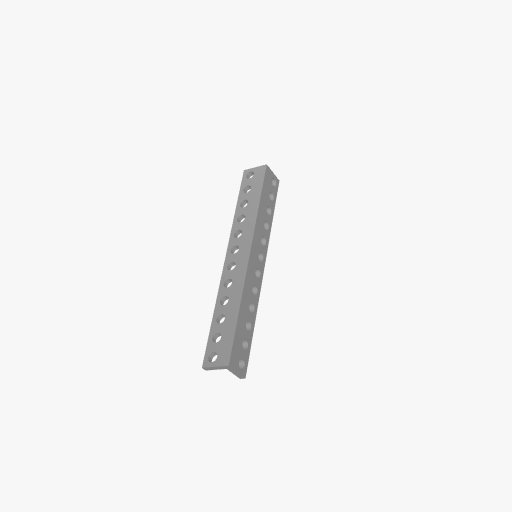
Part: LBeam12H